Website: home-depot
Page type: account-selection
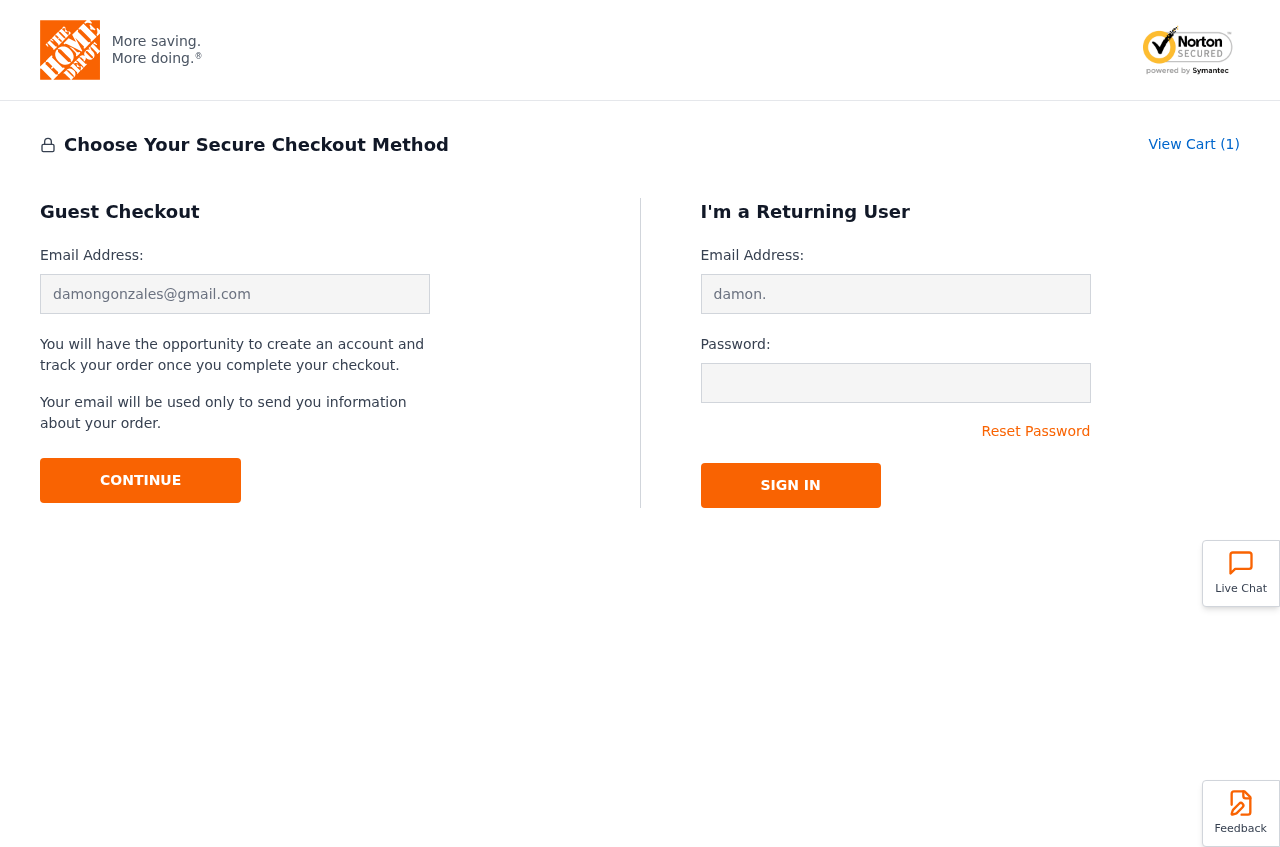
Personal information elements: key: PII_EMAIL
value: damongonzales@gmail.com
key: PII_LOGIN_USERNAME
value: damon.gonzales
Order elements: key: ORDER_NUM_ITEMS
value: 1